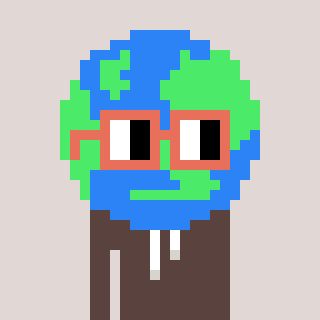
a pixel art character with square orange glasses, a earth-shaped head and a darkbrown-colored body on a warm background